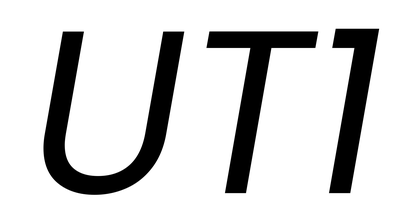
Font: Poppins-Italic